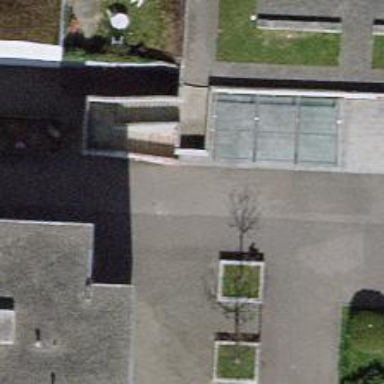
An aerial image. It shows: Concrete steps.